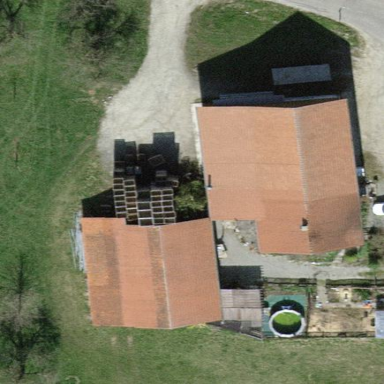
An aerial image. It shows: Gabled roof farm building.